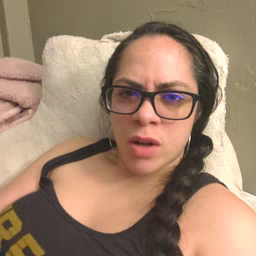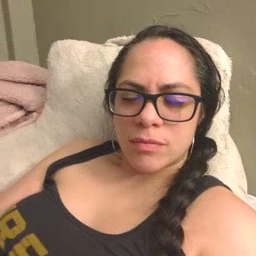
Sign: closet